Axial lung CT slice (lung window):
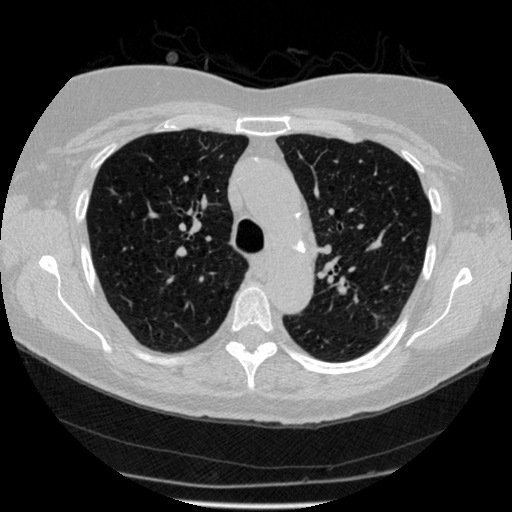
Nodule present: no